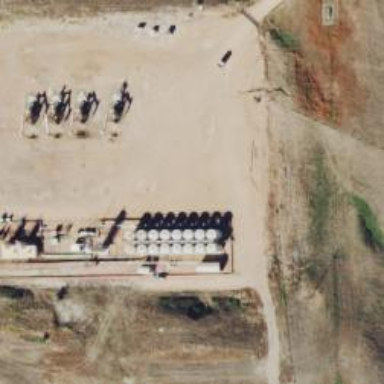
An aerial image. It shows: Storage tank that is man-made.